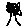
Label: tree